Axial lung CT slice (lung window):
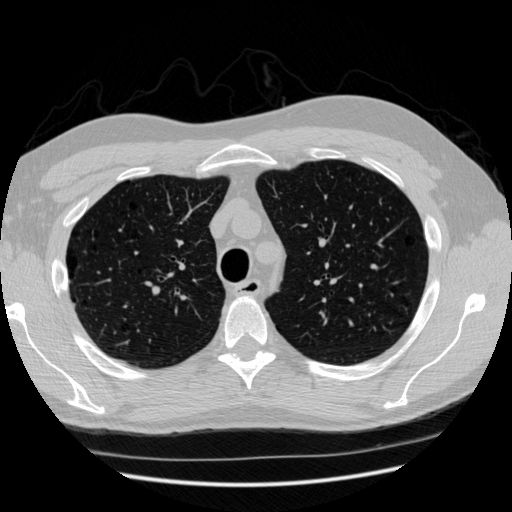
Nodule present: no